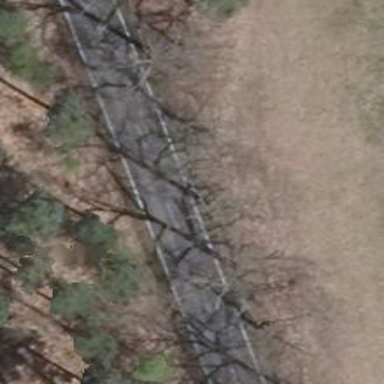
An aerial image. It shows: Row of trees in natural setting.